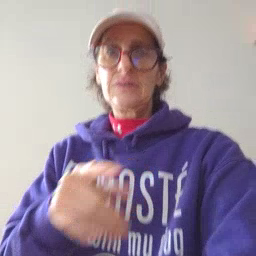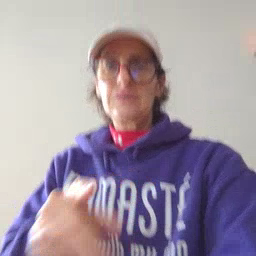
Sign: sticky